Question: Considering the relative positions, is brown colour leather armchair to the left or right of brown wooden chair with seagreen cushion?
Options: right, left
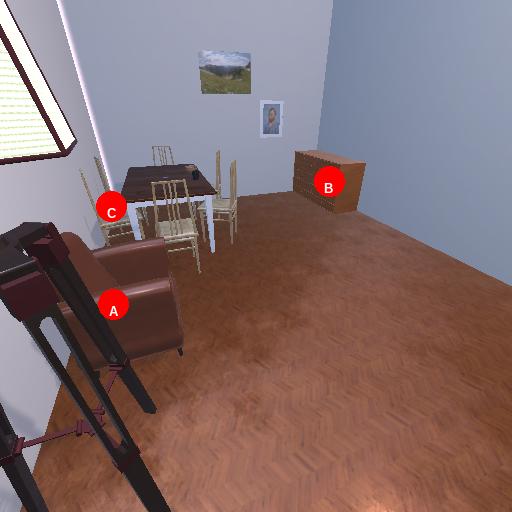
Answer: right